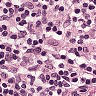
Metastatic tissue present: no